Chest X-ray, PA view. Patient: 64 years old, sex M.
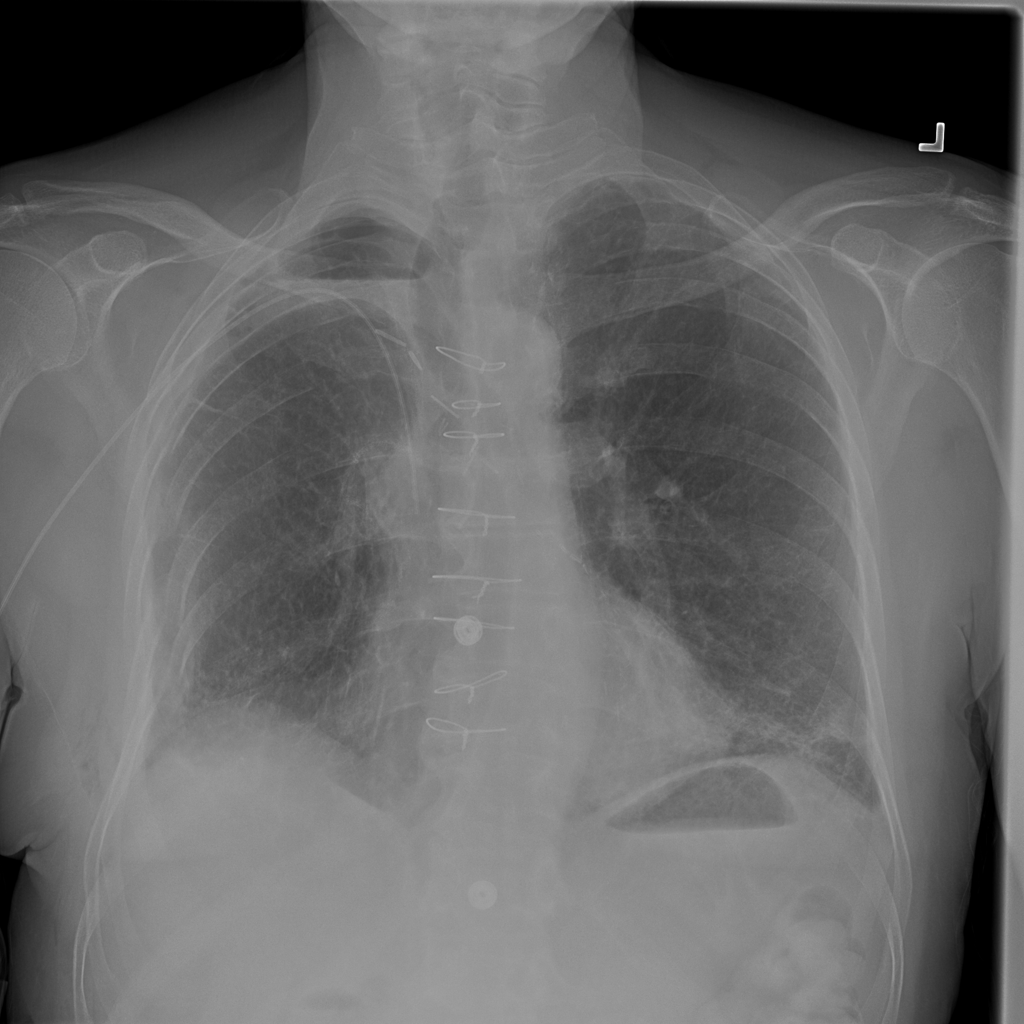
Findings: No Finding